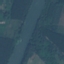
Land use / land cover: River